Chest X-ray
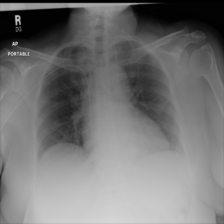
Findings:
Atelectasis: negative
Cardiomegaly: negative
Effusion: negative
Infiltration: negative
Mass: negative
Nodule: negative
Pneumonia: negative
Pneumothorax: negative
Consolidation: negative
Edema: negative
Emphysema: negative
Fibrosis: negative
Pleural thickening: negative
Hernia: negative